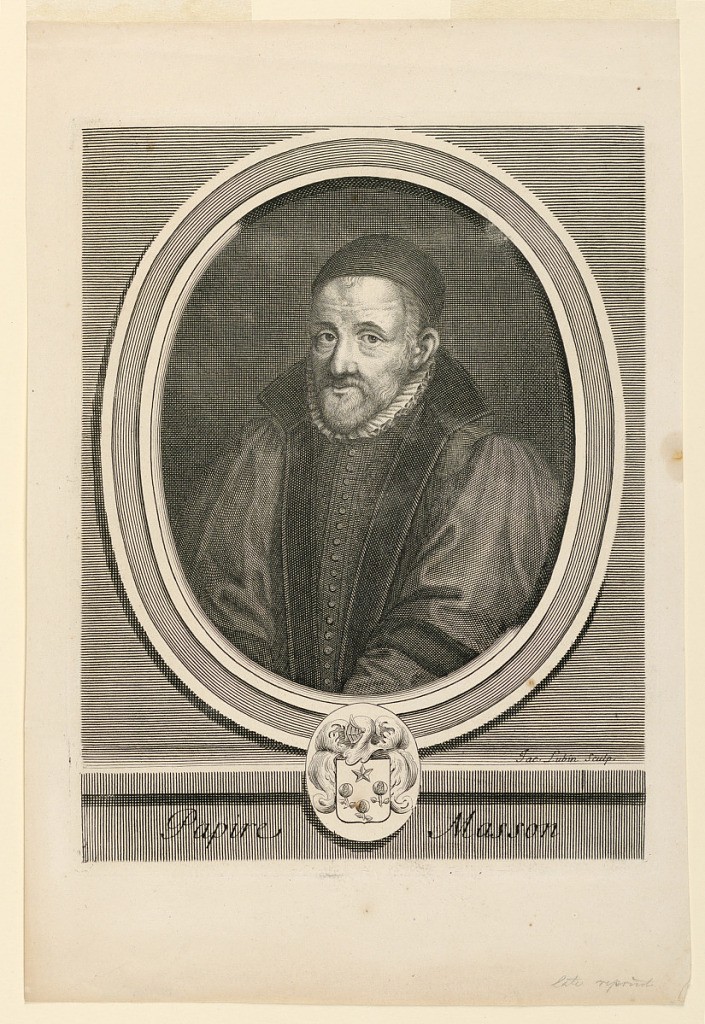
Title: Portrait of Papire Masson (1544-1611)
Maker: Jacques Lubin, French, 1637 - 1695
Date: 1696-1700
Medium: Engraving on paper
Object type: Print
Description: Half-length portrait in three-quarter view, facing left. The sitter is wearing a cap and an overcoat. The portrait in an oval frame with a coat-of-arms, stands on a moulding on which is inscribed, right: "Jac. Lubin Sculp."; below, "Papire Masson."